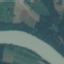
Label: River